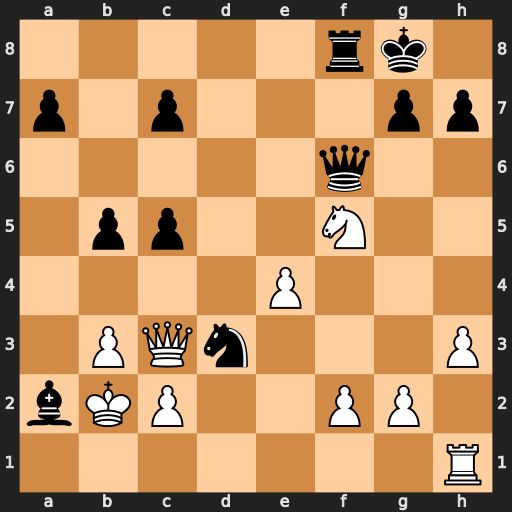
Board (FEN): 5rk1/p1p3pp/5q2/1pp2N2/4P3/1PQn3P/bKP2PP1/7R
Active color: w
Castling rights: -
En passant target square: -
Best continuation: cxd3 Qxc3+ Kxc3